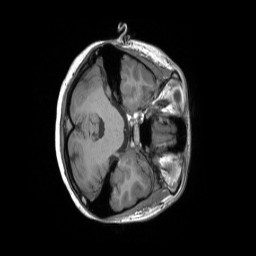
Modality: T1w
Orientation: axial